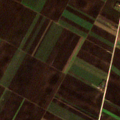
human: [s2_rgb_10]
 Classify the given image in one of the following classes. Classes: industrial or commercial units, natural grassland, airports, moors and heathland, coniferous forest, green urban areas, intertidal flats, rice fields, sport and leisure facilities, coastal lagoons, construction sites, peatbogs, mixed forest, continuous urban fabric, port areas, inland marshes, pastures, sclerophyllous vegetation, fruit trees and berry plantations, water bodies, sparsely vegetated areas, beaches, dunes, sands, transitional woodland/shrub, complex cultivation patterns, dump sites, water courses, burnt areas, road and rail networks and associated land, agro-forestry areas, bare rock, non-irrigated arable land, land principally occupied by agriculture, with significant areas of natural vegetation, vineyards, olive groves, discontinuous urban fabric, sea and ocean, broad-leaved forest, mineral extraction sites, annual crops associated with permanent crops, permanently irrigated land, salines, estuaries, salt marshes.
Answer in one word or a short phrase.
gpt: non-irrigated arable land